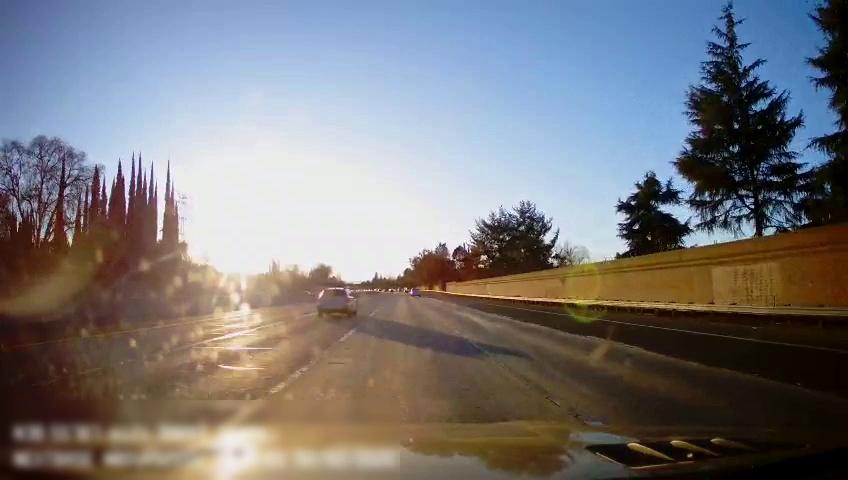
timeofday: Day
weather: Sunny
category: Drivable Space
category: Vehicles | Truck
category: Vehicles | SUV
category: Lanes | Alternate Lane
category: Lanes | Alternate Lane
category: Lanes | Current Lane
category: Lanes | Current Lane
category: Lanes | Alternate Lane